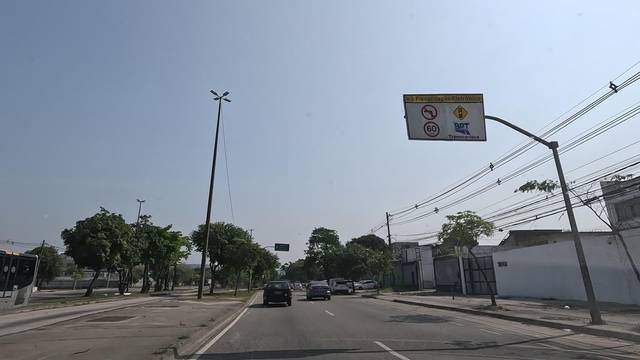
Region: Brazil
Coordinates: -22.946, -43.372